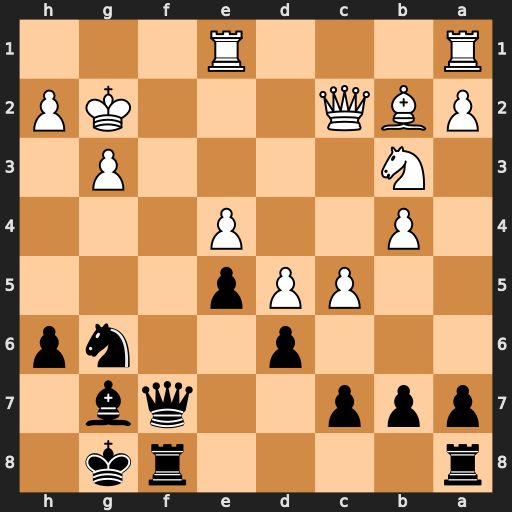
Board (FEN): r4rk1/ppp2qb1/3p2np/2PPp3/1P2P3/1N4P1/PBQ3KP/R3R3
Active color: b
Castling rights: -
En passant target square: -
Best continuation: Qf3+ Kg1 Nf4 gxf4 Rxf4 Re2 Raf8